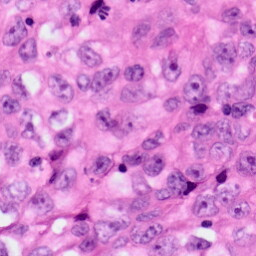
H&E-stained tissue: Lung